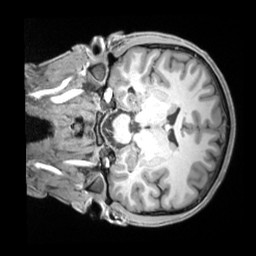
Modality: T1w
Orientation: coronal
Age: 20
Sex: male
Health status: ill
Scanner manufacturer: siemens
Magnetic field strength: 3 T
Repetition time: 2.2 s
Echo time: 0.00218 s